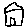
Label: house